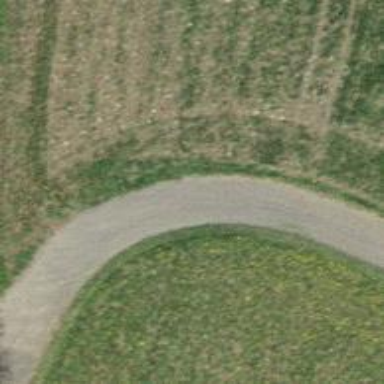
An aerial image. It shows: Asphalt track with grade 1 tracktype.